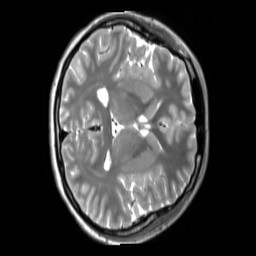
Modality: T2w
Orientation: axial
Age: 22
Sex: female
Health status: ill
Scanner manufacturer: siemens
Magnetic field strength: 3 T
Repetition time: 2.8 s
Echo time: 0.326 s